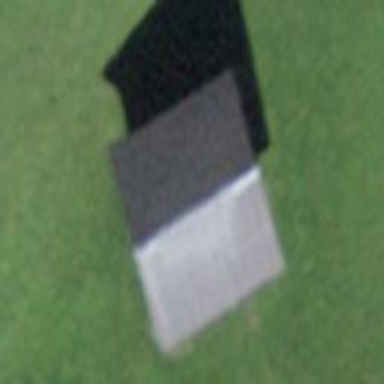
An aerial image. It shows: Barn.